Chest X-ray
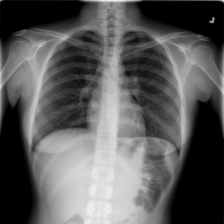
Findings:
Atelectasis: negative
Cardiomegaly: negative
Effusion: negative
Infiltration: negative
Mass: negative
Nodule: negative
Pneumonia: negative
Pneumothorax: negative
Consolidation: negative
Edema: negative
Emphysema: negative
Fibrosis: negative
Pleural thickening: negative
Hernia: negative